Field crop: maize
Growth stage: 2
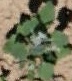
Species: chenopodium